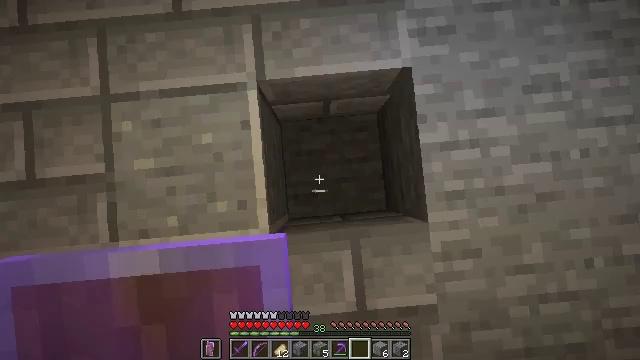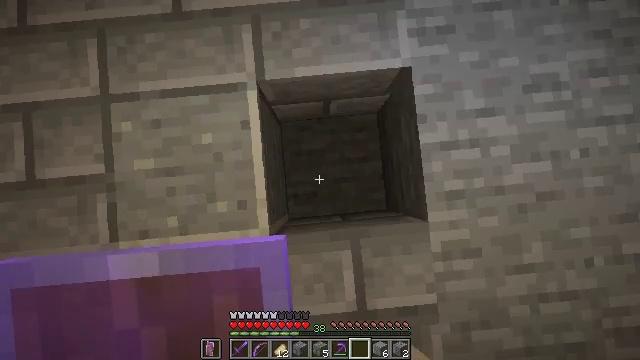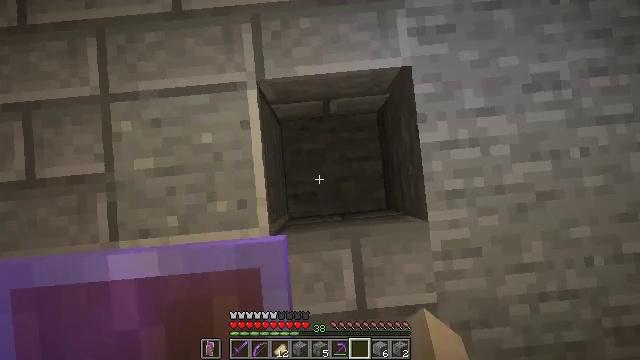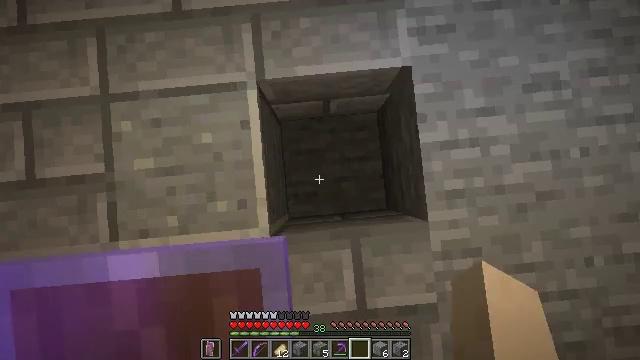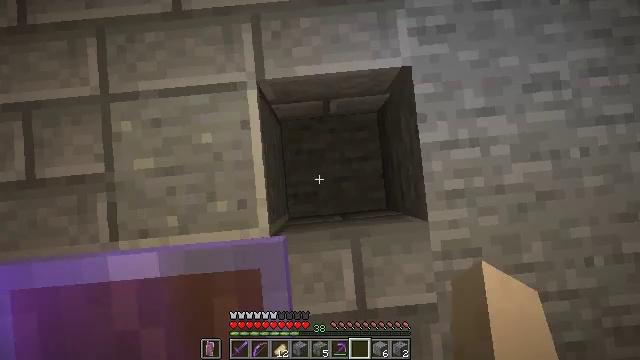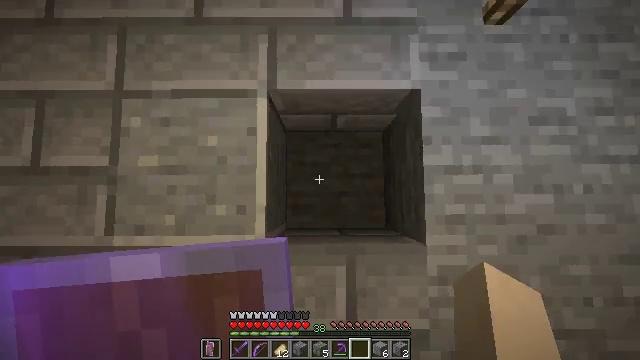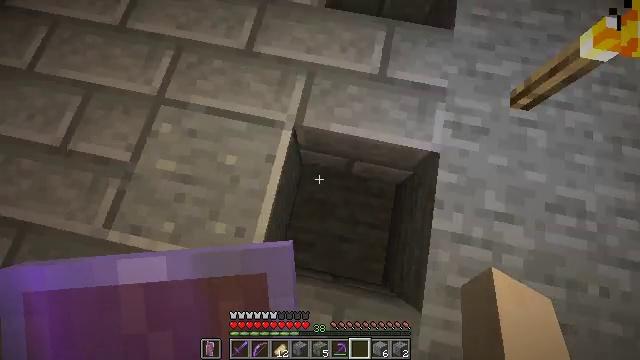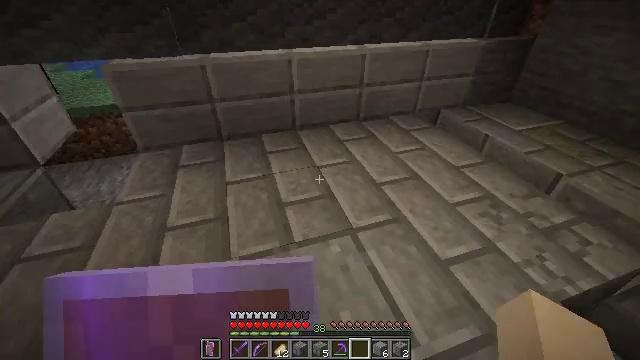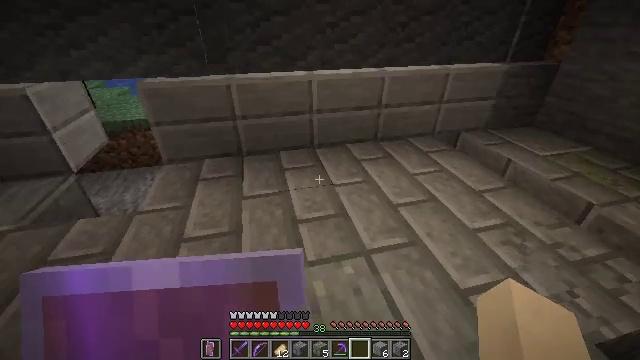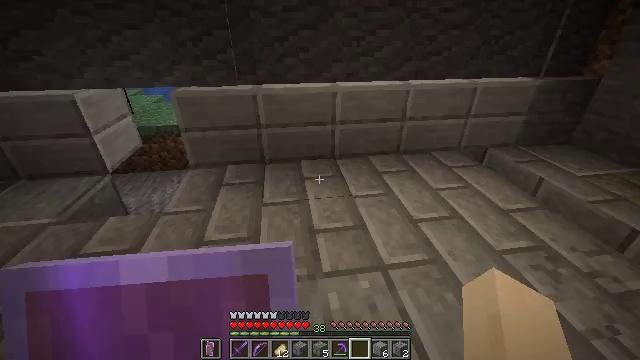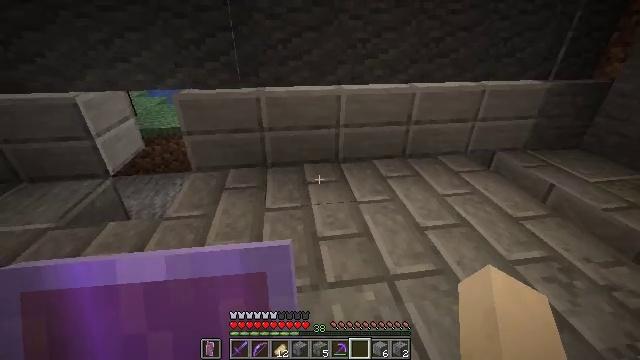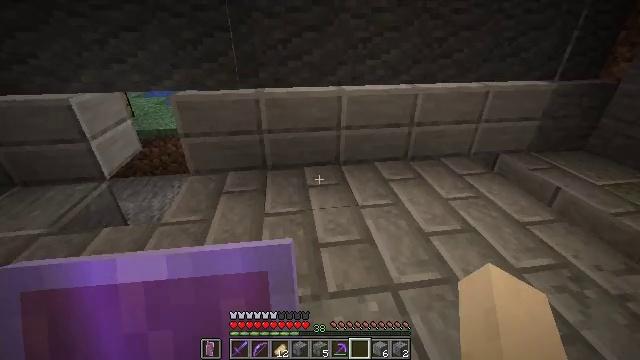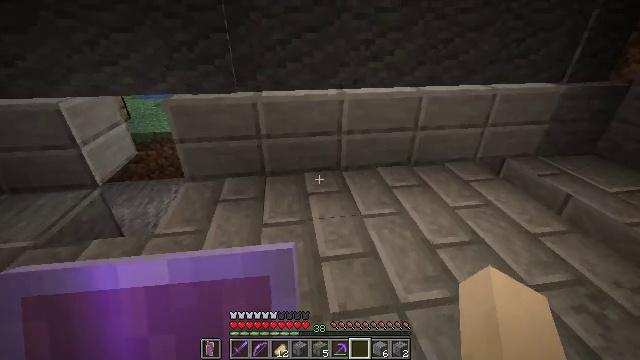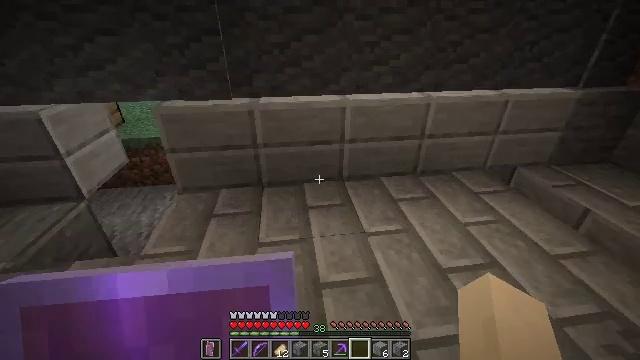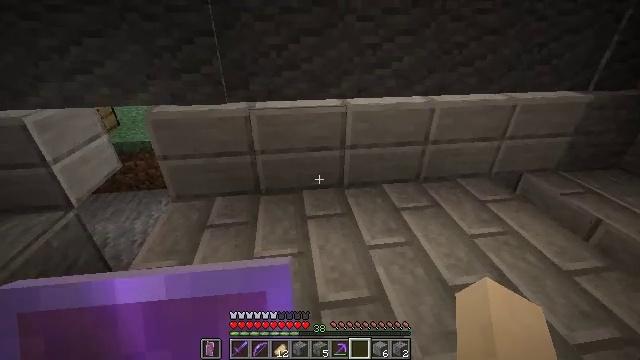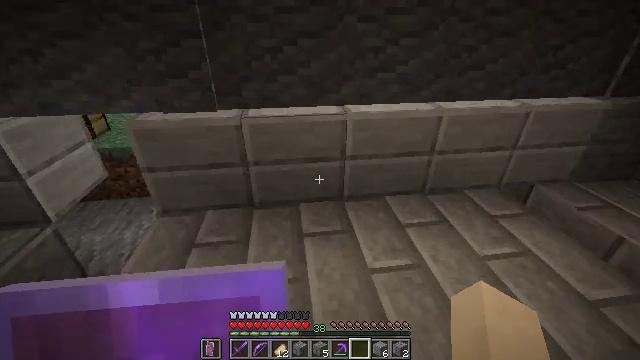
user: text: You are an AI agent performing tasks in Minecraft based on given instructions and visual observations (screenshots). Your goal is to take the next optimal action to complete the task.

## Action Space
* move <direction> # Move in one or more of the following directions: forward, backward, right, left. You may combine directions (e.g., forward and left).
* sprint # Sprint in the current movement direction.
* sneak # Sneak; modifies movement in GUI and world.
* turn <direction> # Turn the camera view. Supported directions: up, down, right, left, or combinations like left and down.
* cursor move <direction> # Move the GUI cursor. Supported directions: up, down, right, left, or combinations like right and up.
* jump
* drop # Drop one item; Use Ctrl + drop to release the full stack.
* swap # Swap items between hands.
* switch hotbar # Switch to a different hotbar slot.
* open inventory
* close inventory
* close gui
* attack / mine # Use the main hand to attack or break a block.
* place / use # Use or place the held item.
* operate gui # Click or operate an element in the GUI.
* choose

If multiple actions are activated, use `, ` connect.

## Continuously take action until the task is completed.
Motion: motion action
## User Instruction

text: Create stone bricks using the crafting interface.
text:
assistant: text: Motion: no_op
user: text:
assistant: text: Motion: no_op
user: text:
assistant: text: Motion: no_op
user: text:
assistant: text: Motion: no_op
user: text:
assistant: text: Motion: turn left and up
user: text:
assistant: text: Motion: turn left and up
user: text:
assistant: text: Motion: turn left and up
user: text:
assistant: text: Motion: turn left and up
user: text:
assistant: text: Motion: turn left and up
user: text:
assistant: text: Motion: move forward
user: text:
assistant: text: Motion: move forward
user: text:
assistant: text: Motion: move forward
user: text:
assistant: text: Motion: move forward
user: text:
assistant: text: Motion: move forward
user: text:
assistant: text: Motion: move forward
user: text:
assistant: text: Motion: move forward, turn left
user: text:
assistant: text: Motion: move forward, turn left and up
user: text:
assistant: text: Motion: move forward, turn left
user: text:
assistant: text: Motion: move forward, turn left
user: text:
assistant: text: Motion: move forward
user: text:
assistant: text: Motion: move forward
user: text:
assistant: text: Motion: move forward
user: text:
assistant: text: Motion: move forward
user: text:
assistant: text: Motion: move forward
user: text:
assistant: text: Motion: move forward, turn right
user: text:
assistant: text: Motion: move forward, turn right and down
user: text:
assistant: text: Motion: move forward, turn right and down
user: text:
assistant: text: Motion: move forward, turn right
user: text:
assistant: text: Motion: move forward, turn right
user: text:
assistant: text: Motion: move forward and move right